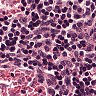
Metastatic tissue present: no